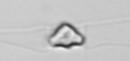
Label: Chaetoceros_didymus